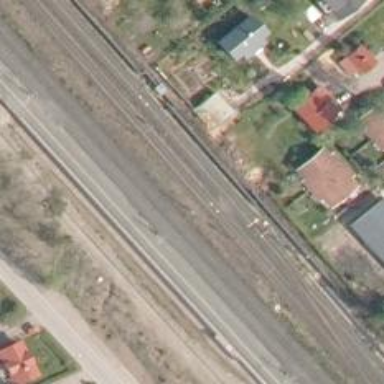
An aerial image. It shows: Railway signal.